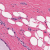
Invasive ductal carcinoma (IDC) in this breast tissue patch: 0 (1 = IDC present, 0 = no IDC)